Brain MRI, modality: ceT1
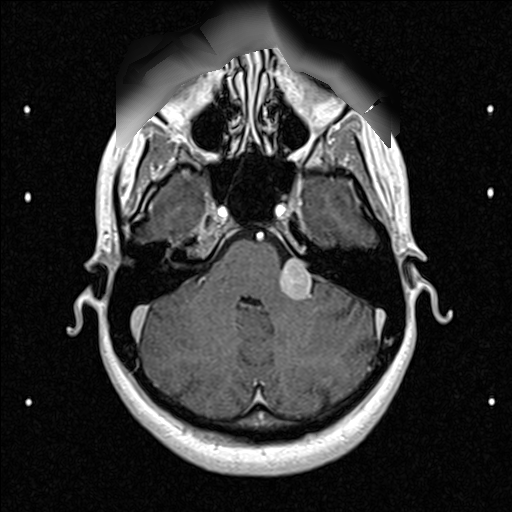